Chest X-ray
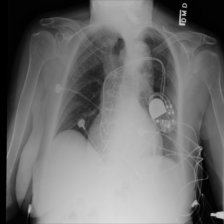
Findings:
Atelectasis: negative
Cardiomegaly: negative
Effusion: negative
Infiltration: negative
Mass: negative
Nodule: negative
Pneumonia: negative
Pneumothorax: negative
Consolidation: negative
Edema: negative
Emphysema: negative
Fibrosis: negative
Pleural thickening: negative
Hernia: negative